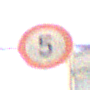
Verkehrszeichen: Geschwindigkeit5
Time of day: MorningAfternoon
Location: Outdoor (Urban)
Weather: PartlyCloudy
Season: NotSpecified
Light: Natural